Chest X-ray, PA view. Patient: 55 years old, sex M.
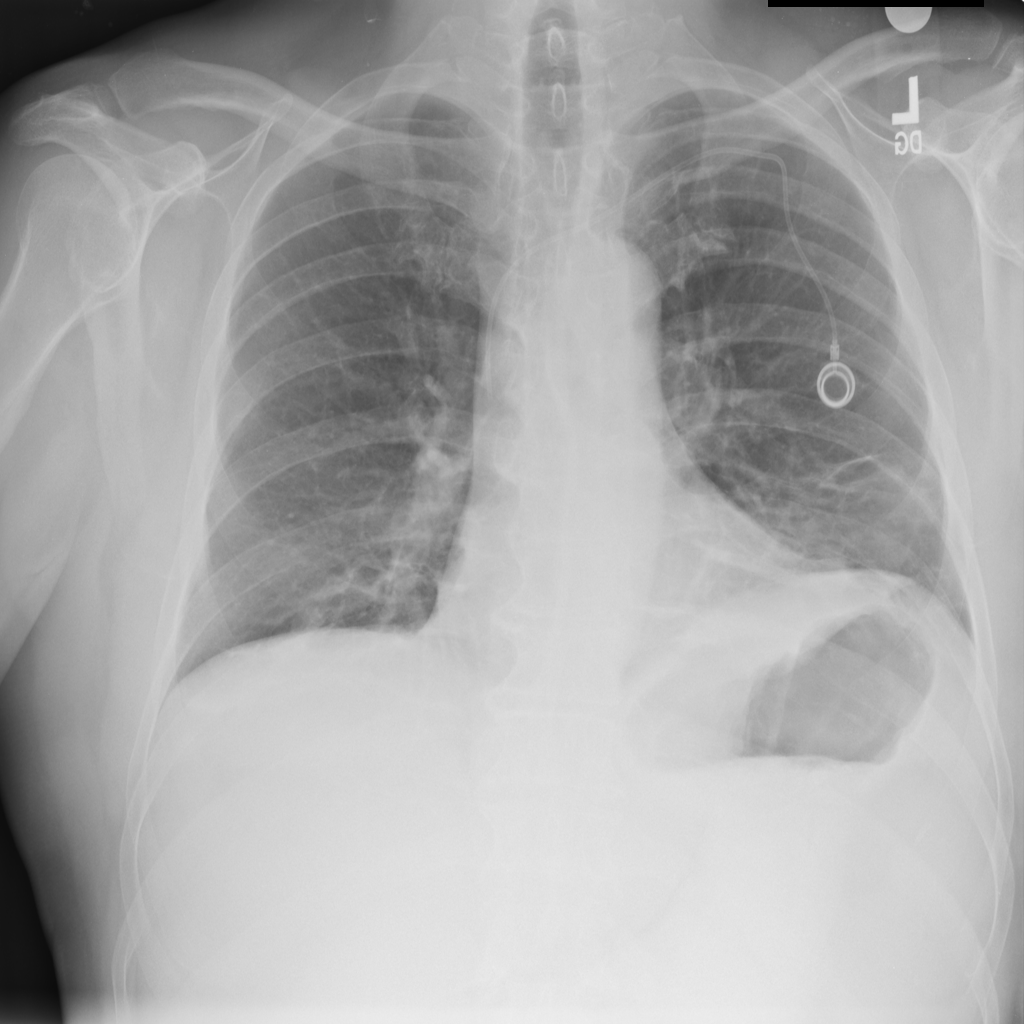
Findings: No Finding